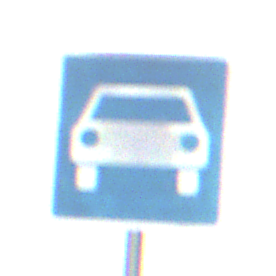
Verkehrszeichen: Kraftfahrstrasse
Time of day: Midday
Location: Roofed (Beach)
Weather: Overcast
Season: NotSpecified
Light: Natural